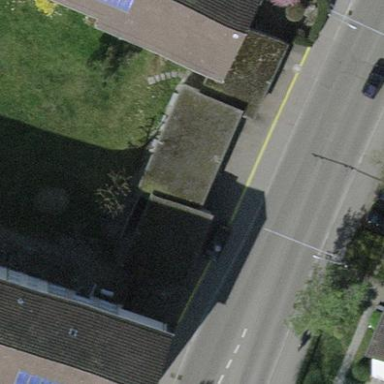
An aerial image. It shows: Group of garages.